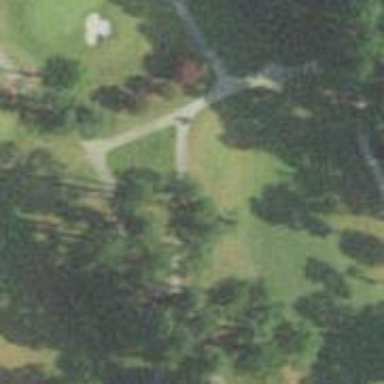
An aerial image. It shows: Path designated for golf carts.